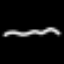
Label: squiggle